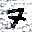
Label: 7